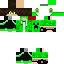
A male human skin with green skin, wearing brown long hair dressed in a green hoodie and black pants, featuring a closed mouth.